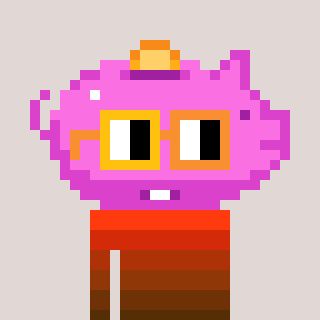
a pixel art character with square yellow and orange glasses, a piggybank-shaped head and a grayscale-colored body on a warm background